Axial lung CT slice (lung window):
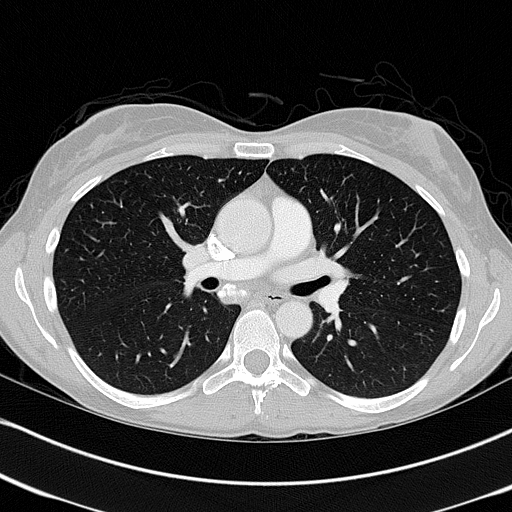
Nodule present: no